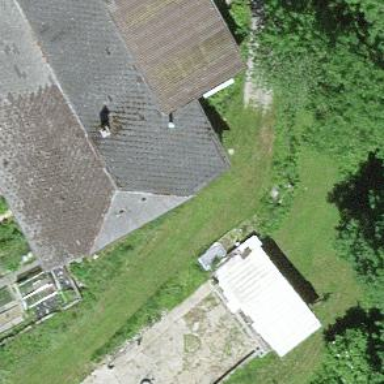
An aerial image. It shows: Farm building.